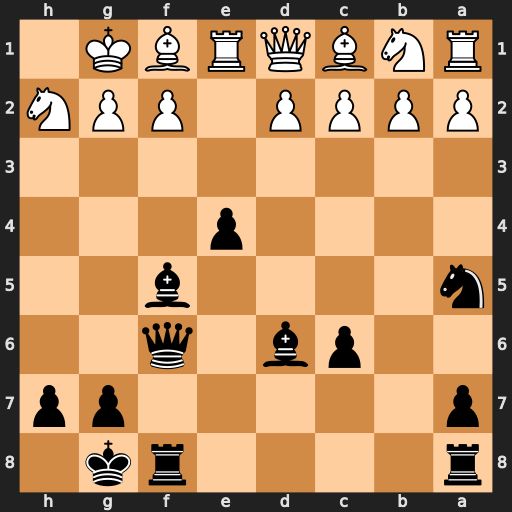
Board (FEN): r4rk1/p5pp/2pb1q2/n4b2/4p3/8/PPPP1PPN/RNBQRBK1
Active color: b
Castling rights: -
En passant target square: -
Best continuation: Bxh2+ Kxh2 Qh4+ Kg1 Bg4